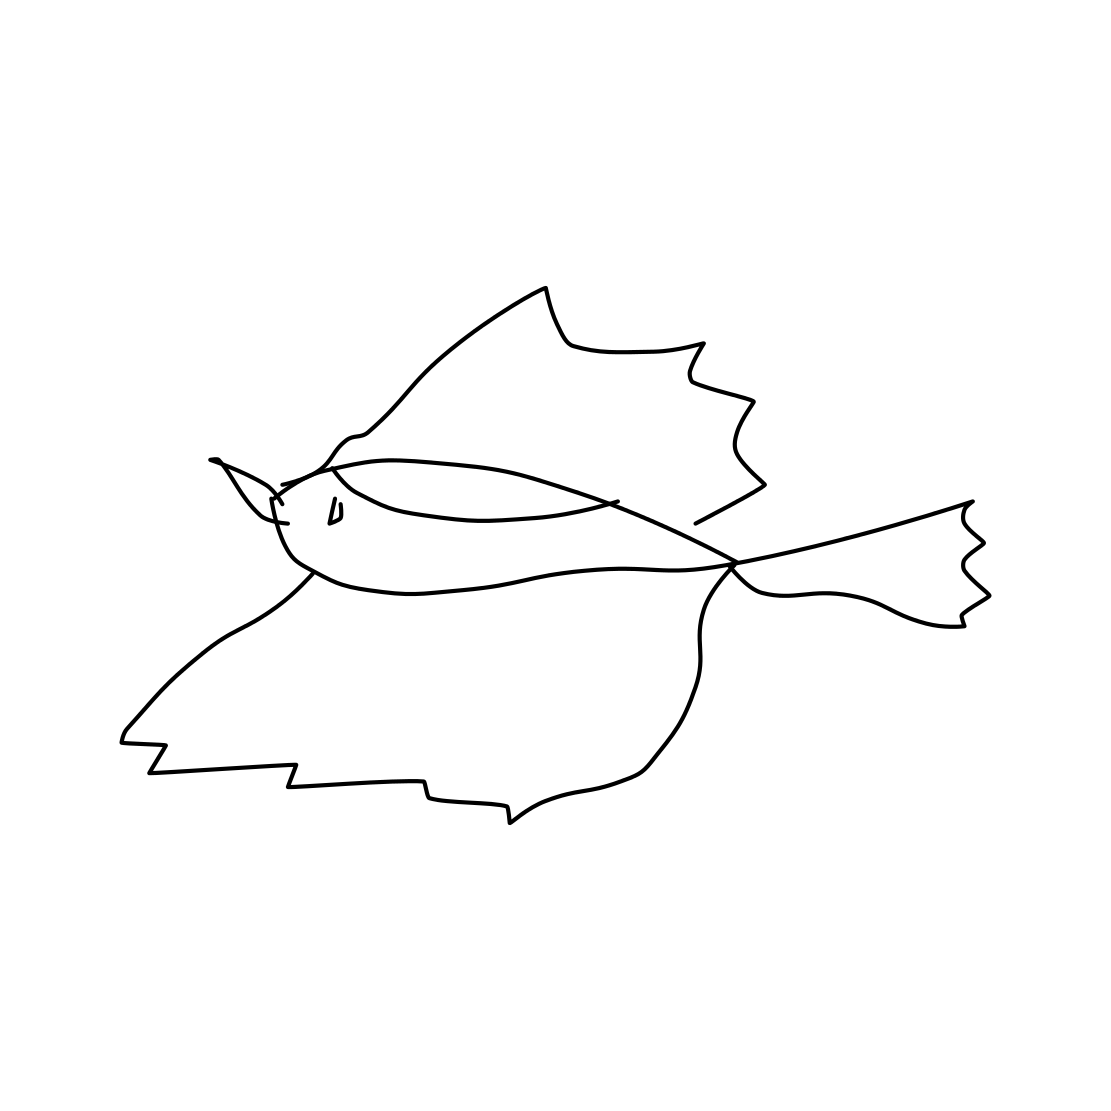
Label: flying bird